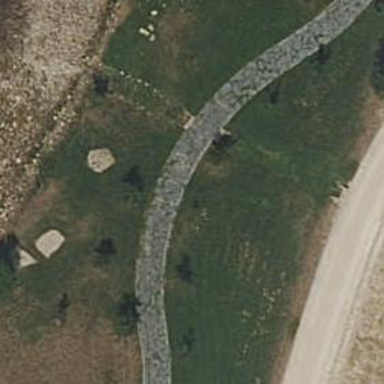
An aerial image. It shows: Path made of paving stones.